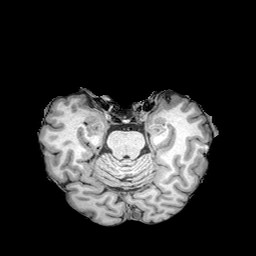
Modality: T1w
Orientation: coronal
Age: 64
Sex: male
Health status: healthy